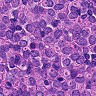
Metastatic tissue present: yes